【题型】选择题　【知识点】平面几何　【难度】easy
如图, 在等腰 $\triangle ABC$ 中, $AB = AC$, $BD \perp AC$ 于点 $D$, $\cos A = \frac{3}{5}$, 则 $\sin \angle CBD$ 的值( )

A. $\frac{1}{2}$
B. 2
C. $\frac{\sqrt{5}}{2}$
D. $\frac{\sqrt{5}}{5}$
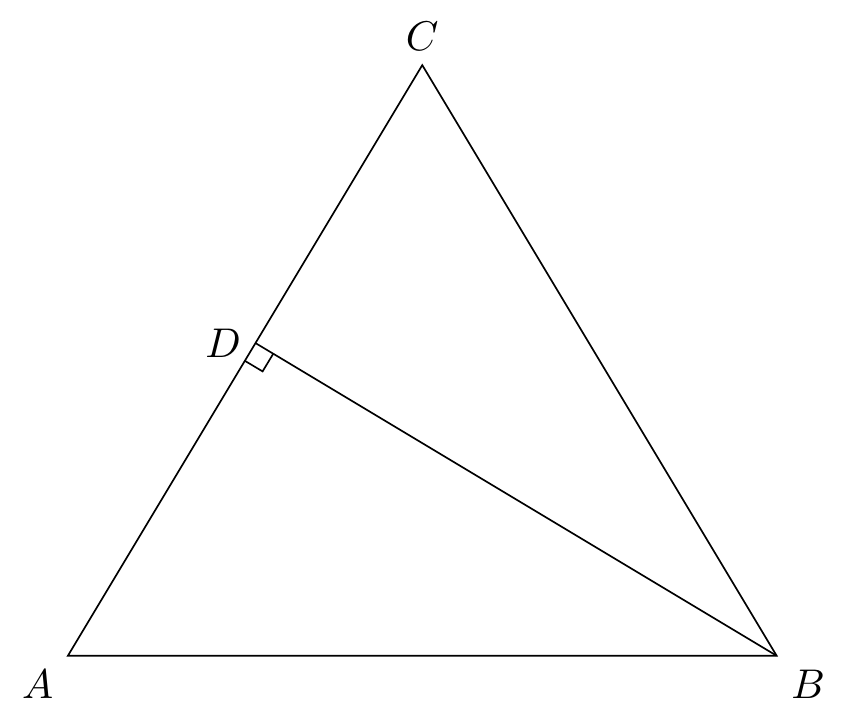
【解答】
解：$\because BD \perp AC$, $\cos A = \frac{3}{5}$,

$\therefore AD = \frac{3}{5} AB$,

$\therefore BD = \sqrt{AB^2 - \left( \frac{3}{5} AB \right)^2} = \frac{4}{5} AB$,

又 $\because AB = AC$,

$\therefore CD = AB - AD = \frac{2}{5} AB$,

在 $\text{Rt}\triangle DBC$ 中, $BC = \sqrt{BD^2 + CD^2} = \sqrt{\left( \frac{4}{5} AB \right)^2 + \left( \frac{2}{5} AB \right)^2} = \frac{2\sqrt{5}}{5} AB$,

$\therefore \sin \angle CBD = \frac{CD}{BC} = \frac{\frac{2}{5} AB}{\frac{2\sqrt{5}}{5} AB} = \frac{\sqrt{5}}{5}$。

故选：D。